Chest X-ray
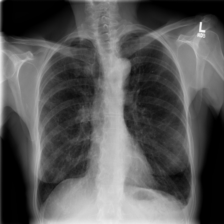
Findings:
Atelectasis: negative
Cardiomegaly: negative
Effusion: negative
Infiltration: negative
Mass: negative
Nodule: negative
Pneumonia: negative
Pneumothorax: negative
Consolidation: negative
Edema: negative
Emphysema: negative
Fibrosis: negative
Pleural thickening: negative
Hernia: negative